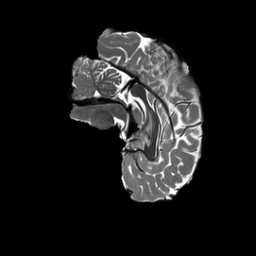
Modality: T2w
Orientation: sagittal
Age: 19
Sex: female
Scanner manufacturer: siemens
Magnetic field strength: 3 T
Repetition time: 3.2 s
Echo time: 0.566 s